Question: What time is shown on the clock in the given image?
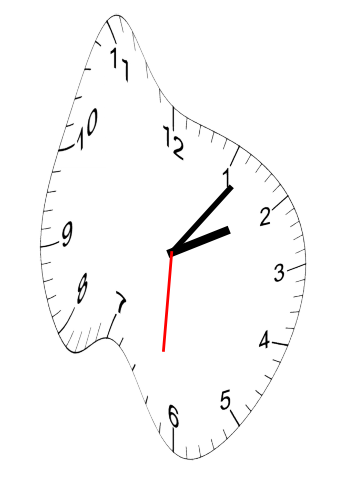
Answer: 02:06:31